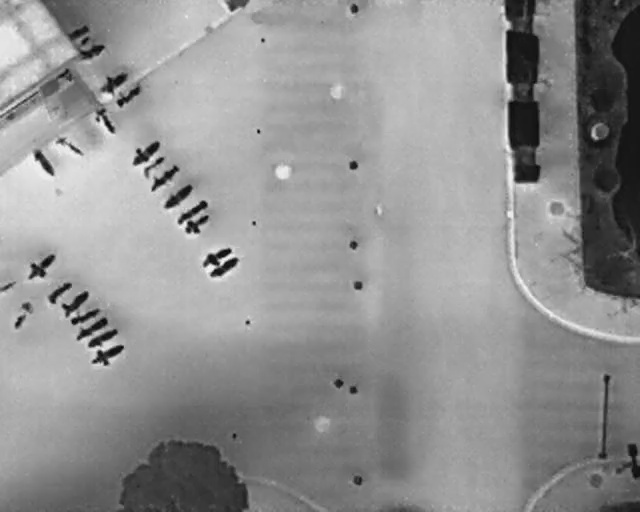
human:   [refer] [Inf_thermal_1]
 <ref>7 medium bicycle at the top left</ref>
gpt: <box>[[21, 26, 23, 33, 142], [9, 25, 11, 32, 39], [15, 20, 17, 27, 54], [18, 16, 21, 21, 145], [16, 12, 19, 19, 145], [13, 6, 15, 13, 157], [11, 3, 12, 8, 151]]</box>

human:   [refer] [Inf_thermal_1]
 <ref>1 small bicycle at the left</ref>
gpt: <box>[[0, 53, 2, 57, 2]]</box>